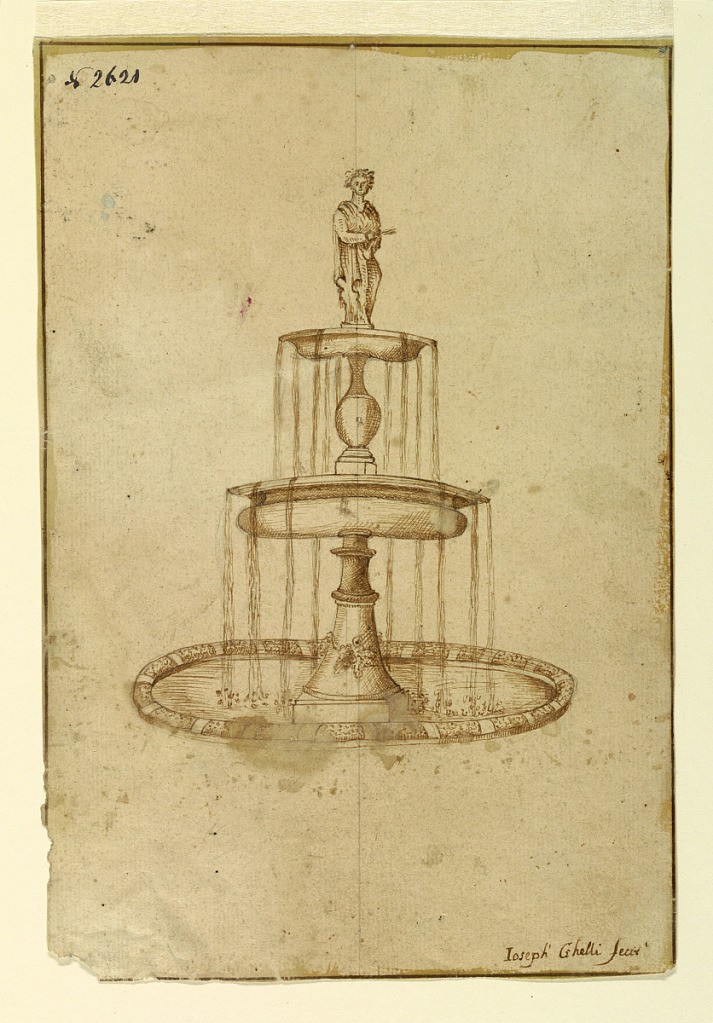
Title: Project for a Fountain
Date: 1725–1800
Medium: Pen and brown ink on off-white laid paper
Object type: Drawing
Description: Water pours from two bowls into a round basin. Indistinct classical figure stands atop.